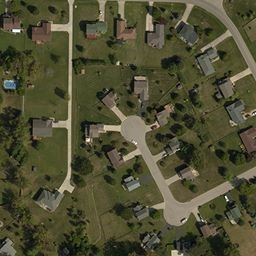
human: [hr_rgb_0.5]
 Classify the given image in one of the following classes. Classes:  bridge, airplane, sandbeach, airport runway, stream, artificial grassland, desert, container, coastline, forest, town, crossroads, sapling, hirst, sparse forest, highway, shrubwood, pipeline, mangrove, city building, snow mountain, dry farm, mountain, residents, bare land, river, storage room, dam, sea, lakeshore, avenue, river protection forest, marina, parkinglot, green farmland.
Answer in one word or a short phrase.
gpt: town